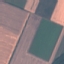
Land use / land cover: AnnualCrop